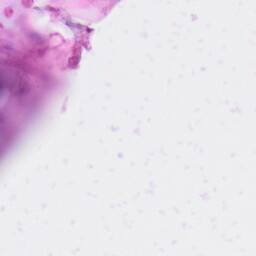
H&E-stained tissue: Skin